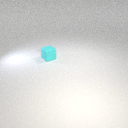
small cyan rubber cube